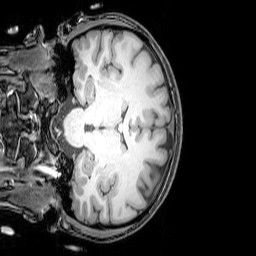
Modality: T1w
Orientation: coronal
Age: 23
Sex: female
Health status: healthy
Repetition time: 0.081 s
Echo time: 0.037 s